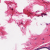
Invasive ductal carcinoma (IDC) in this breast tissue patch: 0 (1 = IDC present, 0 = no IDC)